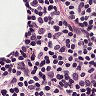
Metastatic tissue present: no